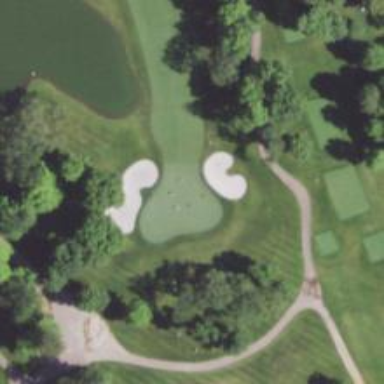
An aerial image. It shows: View of golf hole.